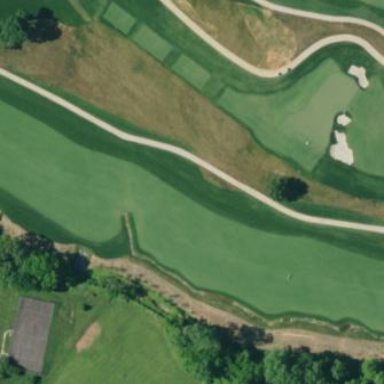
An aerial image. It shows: Grassy area designated as golf fairway.